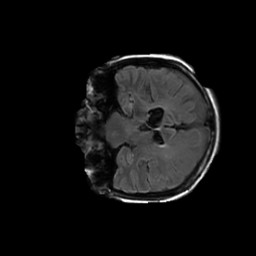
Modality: FLAIR
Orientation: coronal
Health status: ill
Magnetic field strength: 3 T